Question: I'm trying to push data from one viewController to another. I've connected a viewController to another ViewController's navigationController and then set the identifier to '"showItemSegue"'. I get an error in these two lines:
'''
var detailController = segue.destinationViewController as ShowItemViewController
detailController.currentId = nextId!
'''
Image illustration:

The code:
'''
override func collectionView(collectionView: UICollectionView, didSelectItemAtIndexPath indexPath: NSIndexPath) {
nextId = itemArray?.objectAtIndex(indexPath.row).objectForKey("objectId") as? NSString
self.performSegueWithIdentifier("showItemSegue", sender: self)
}
override func prepareForSegue(segue: UIStoryboardSegue, sender: AnyObject!) {
if (segue.identifier == "showItemSegue") {
var detailController = segue.destinationViewController as ShowItemViewController
detailController.currentId = nextId!
}
}
'''
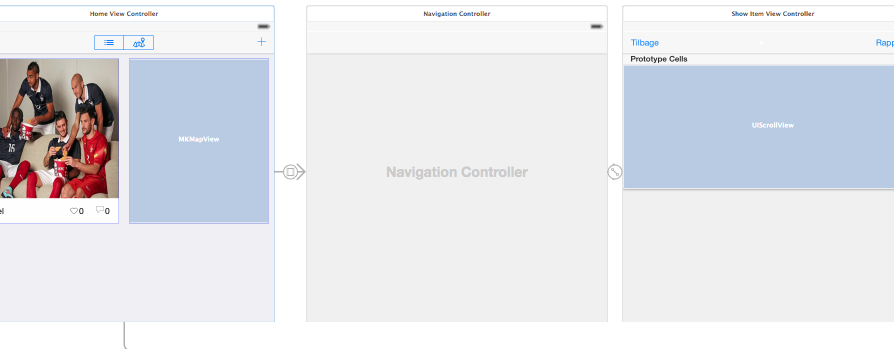
Answer: The destination view controller of the segue is the 'UINavigationController'. You need to ask it for its top view controller to get to the real destination view controller:
'''
override func prepare(for segue: UIStoryboardSegue, sender: Any?) {
if segue.identifier == "showItemSegue" {
let navController = segue.destination as! UINavigationController
let detailController = navController.topViewController as! ShowItemViewController
detailController.currentId = nextId!
}
}
'''